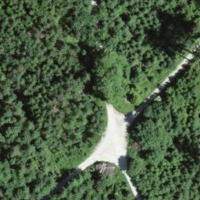
EUNIS habitat code: 44
Species observed at this site:
Helix pomatia